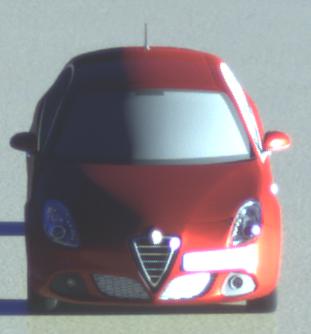
Make: Alfa Romeo
Model: Giulietta 1.4 TB 16V
Detailed model: Giulietta (940)
Model produced from: 2010/05
Model produced until: 2013/03
Doors: 5
Color: red
Road condition: wet road
Daytime: sunrise or sunset
Contrast: high contrast